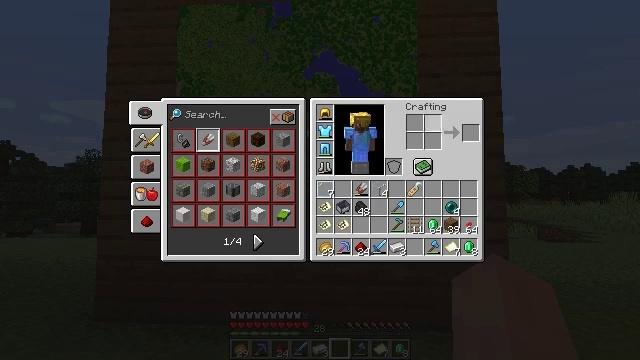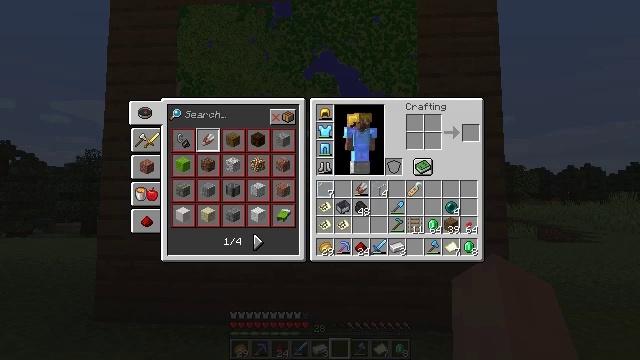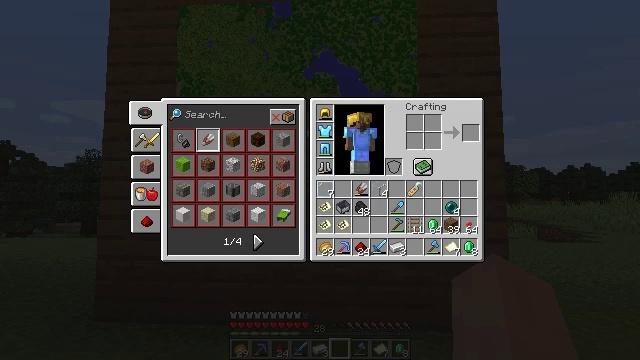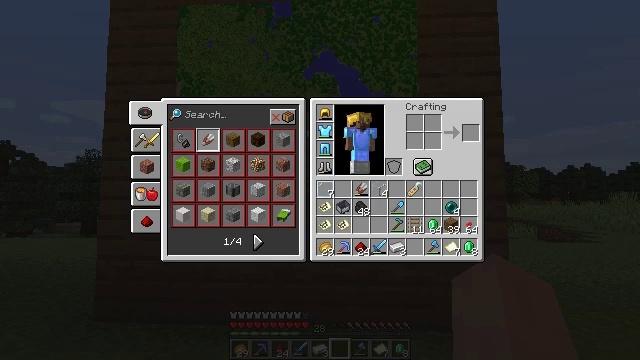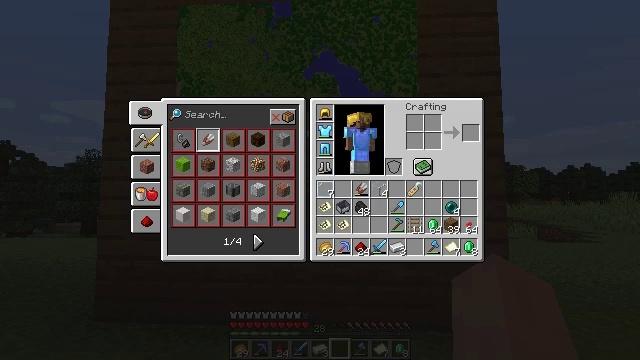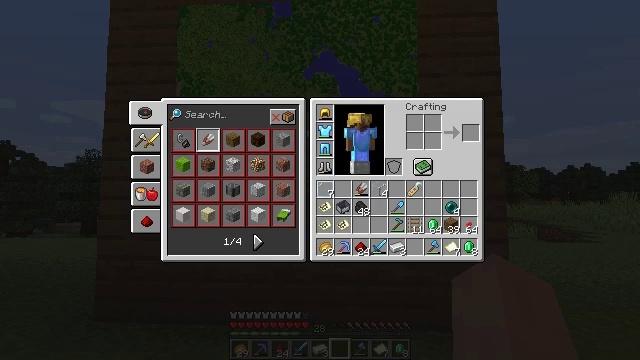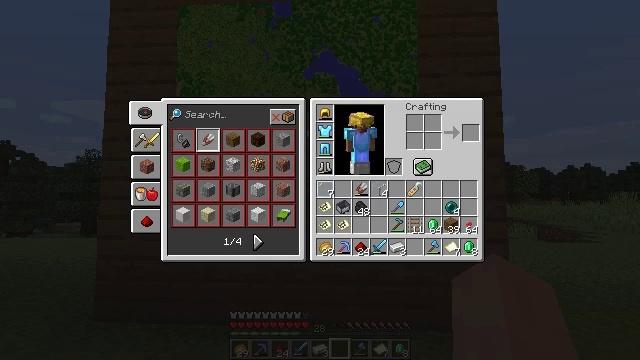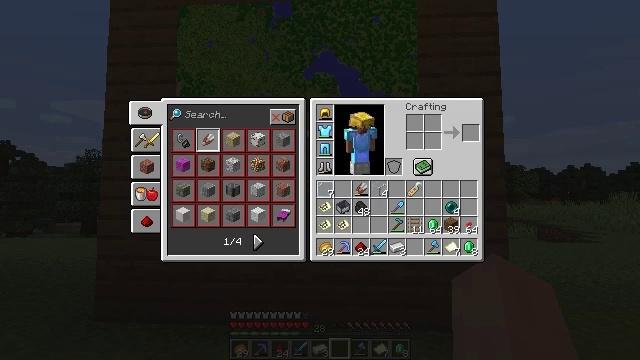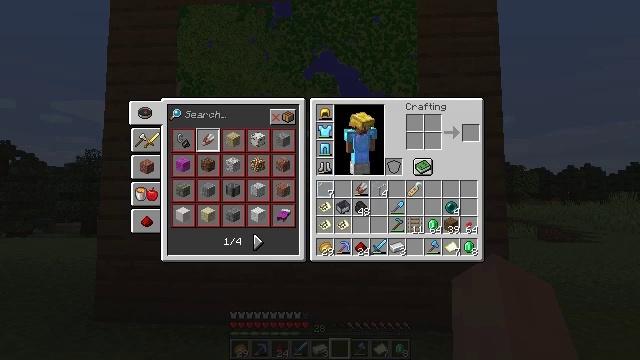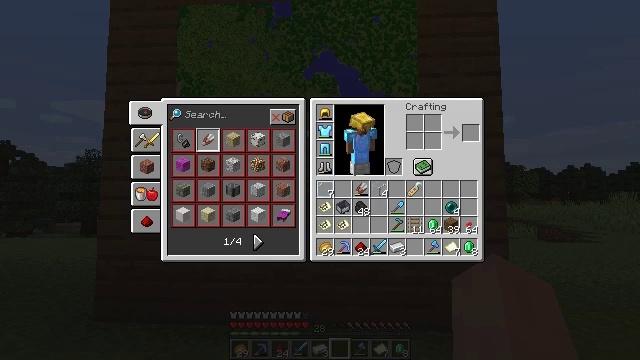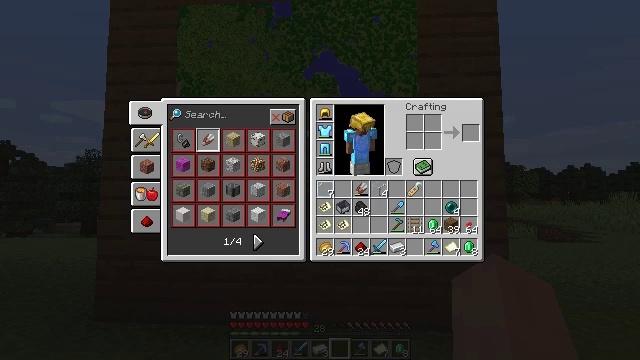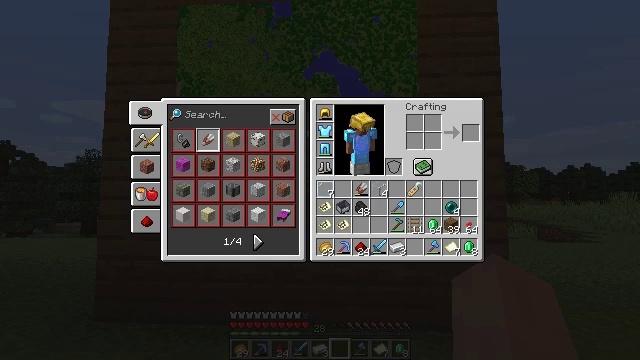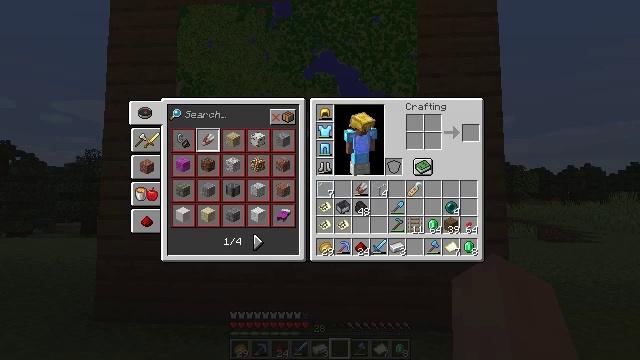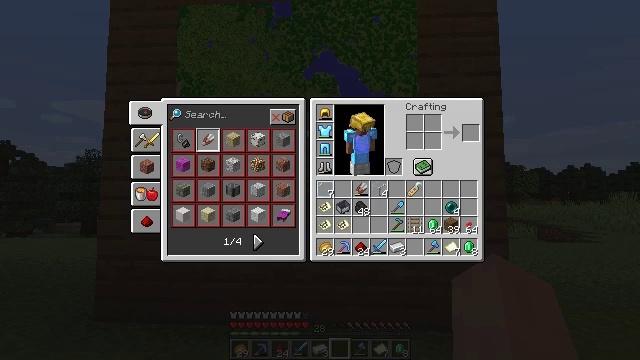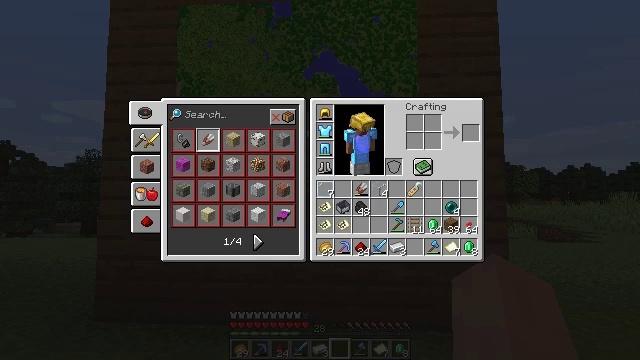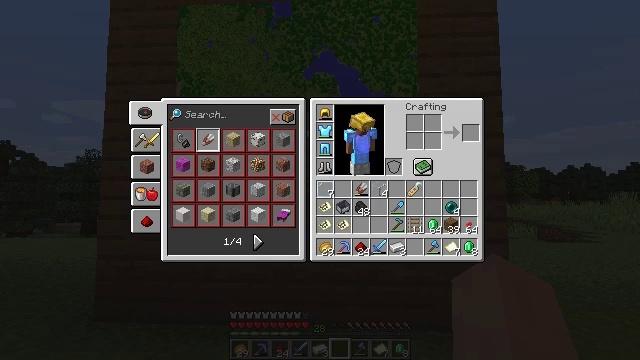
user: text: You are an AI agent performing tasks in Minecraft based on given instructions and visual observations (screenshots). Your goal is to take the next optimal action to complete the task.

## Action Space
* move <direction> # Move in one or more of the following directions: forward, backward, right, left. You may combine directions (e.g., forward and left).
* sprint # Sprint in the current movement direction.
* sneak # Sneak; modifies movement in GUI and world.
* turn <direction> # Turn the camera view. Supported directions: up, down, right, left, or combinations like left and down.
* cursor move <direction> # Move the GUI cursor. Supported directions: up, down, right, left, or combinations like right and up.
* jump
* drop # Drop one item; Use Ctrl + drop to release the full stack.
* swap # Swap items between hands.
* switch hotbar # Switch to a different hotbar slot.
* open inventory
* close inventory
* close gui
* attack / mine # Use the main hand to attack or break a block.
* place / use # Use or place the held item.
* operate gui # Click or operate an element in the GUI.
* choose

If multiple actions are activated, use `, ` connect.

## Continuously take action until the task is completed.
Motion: motion action
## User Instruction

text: Arrange sticks and leather to get an item frame.
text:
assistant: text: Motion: cursor move up
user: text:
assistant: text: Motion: no_op
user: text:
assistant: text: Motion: no_op
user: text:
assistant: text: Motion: cursor move down
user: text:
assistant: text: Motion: cursor move down
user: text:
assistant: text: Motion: cursor move down
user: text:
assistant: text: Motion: cursor move down
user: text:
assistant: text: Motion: no_op
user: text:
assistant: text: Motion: no_op
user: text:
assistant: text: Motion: no_op
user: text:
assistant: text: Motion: operate gui
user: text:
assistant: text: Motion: operate gui
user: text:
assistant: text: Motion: operate gui
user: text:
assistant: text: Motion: operate gui
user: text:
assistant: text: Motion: no_op
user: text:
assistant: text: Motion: no_op
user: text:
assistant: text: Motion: no_op
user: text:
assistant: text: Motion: no_op
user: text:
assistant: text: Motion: no_op
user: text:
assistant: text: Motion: no_op
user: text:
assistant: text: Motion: no_op
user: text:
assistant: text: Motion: no_op
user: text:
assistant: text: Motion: no_op
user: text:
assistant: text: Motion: no_op
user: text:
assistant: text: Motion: no_op
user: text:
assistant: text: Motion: no_op
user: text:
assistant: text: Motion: no_op
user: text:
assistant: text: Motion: no_op
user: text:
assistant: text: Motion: no_op
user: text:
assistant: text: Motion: no_op